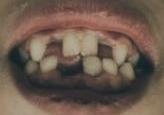
Condition: hypodontia